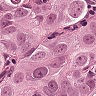
Metastatic tissue present: yes